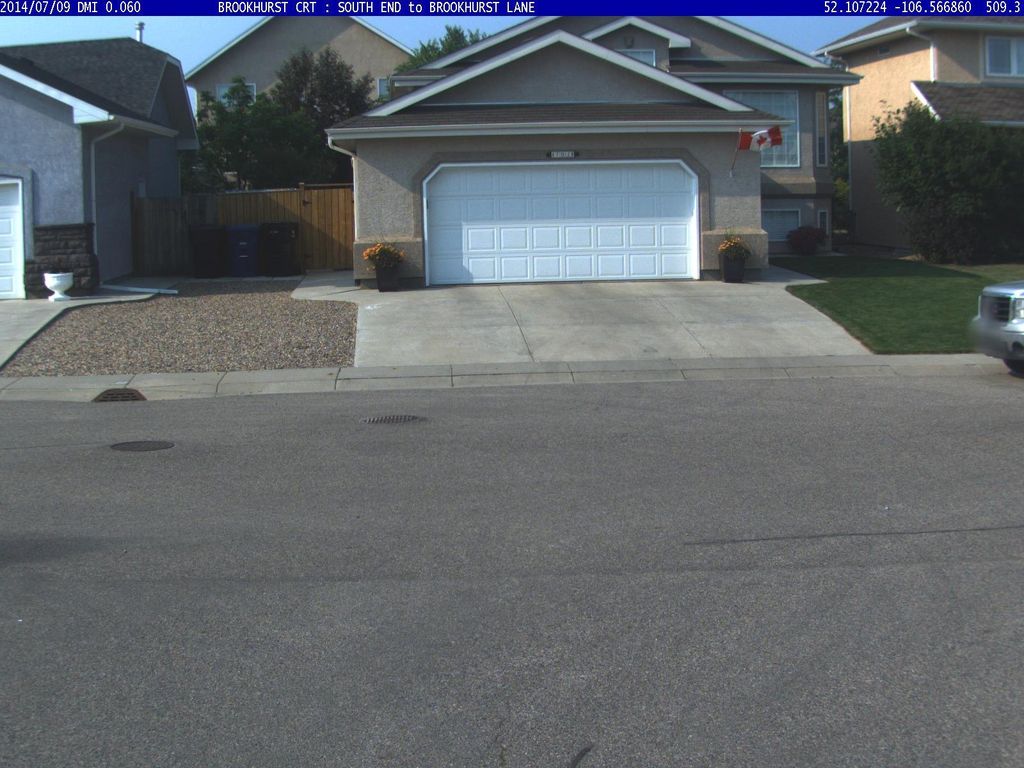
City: saskatoon